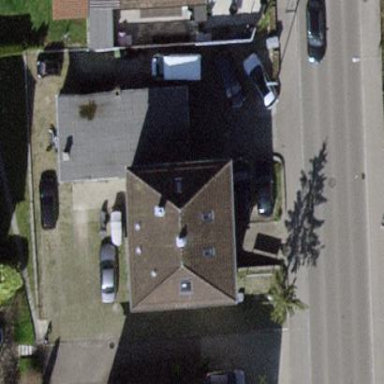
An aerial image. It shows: Building with hipped roof.